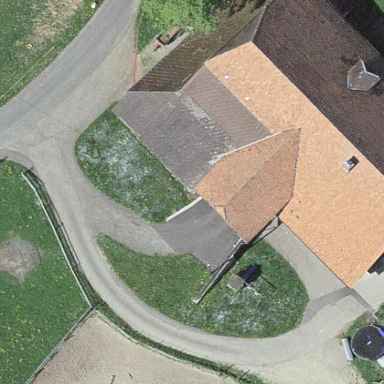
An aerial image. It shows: Farm building.